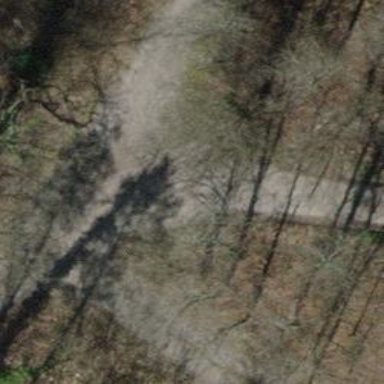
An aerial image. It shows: Forestry vehicle track with grade3 track type.